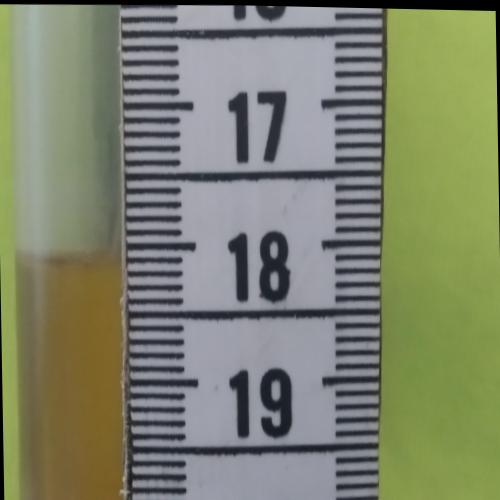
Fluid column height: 18.1 cm